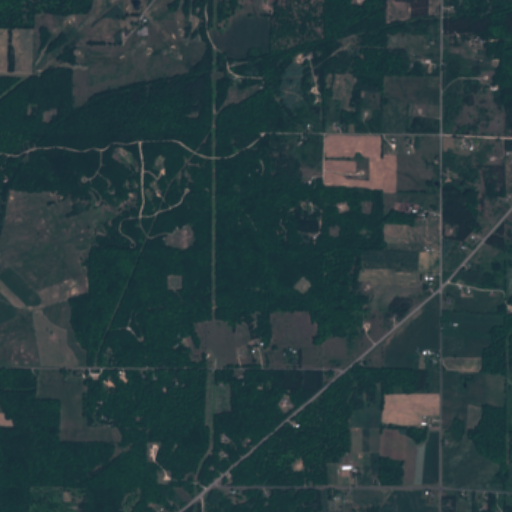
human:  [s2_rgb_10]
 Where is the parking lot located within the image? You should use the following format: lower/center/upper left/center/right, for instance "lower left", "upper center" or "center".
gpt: The parking lot is located in the upper left of the image.
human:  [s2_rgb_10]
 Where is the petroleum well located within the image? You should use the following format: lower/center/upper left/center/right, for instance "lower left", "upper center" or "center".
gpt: The petroleum well is located in the upper right of the image.
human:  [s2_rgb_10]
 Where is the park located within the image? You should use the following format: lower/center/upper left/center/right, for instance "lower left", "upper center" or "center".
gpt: There is no park in the image.